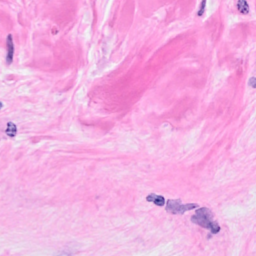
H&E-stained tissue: Breast